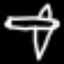
Label: airplane